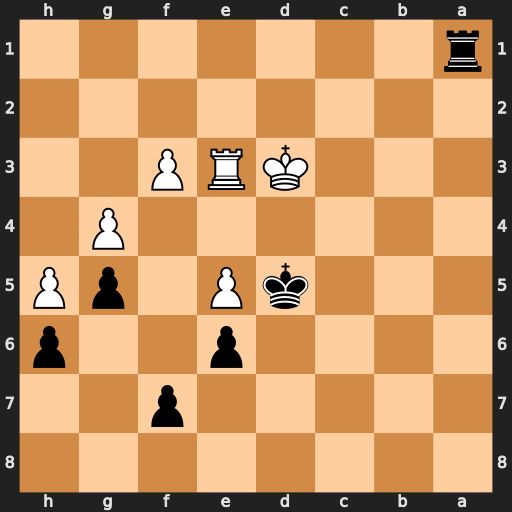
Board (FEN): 8/5p2/4p2p/3kP1pP/6P1/3KRP2/8/r7
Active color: b
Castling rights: -
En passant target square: -
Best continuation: Ra3+ Ke2 Rxe3+ Kxe3 Kxe5